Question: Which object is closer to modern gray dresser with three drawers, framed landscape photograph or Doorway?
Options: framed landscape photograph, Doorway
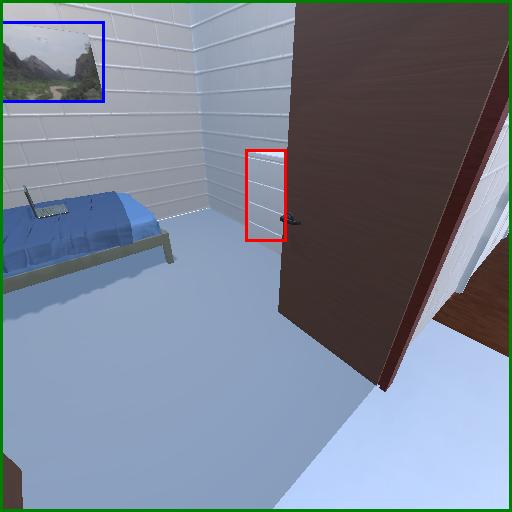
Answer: framed landscape photograph